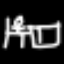
Label: chair